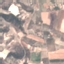
Land use / land cover: PermanentCrop